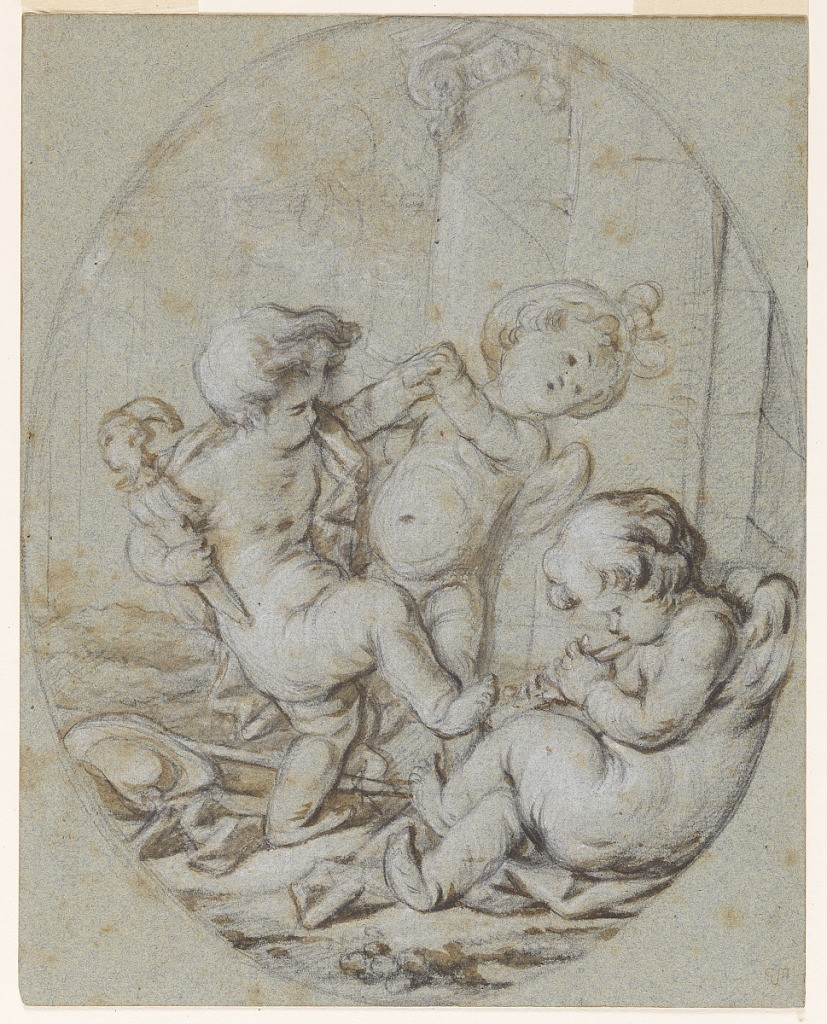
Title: Three Putti: Design for a Grisaille Painting
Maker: Jacob de Wit, 1695 – 1754
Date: ca. 1750
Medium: Graphite, brush and wash on heavy blue paper
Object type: Drawing
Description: Two putti, of whom one holds a fool's staff, dance to the music of a flute played by a third putto. The scene is set against an architectural background.